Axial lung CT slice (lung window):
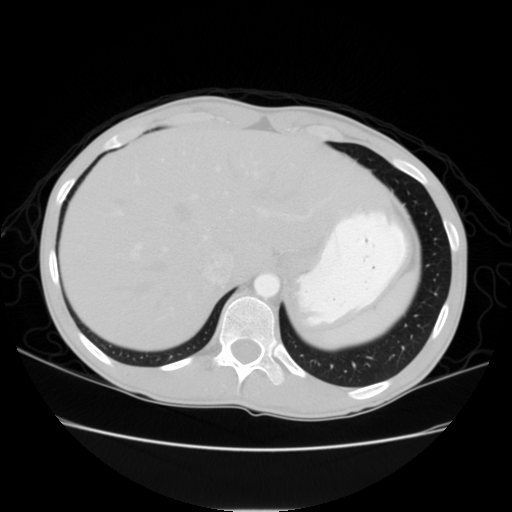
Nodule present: no